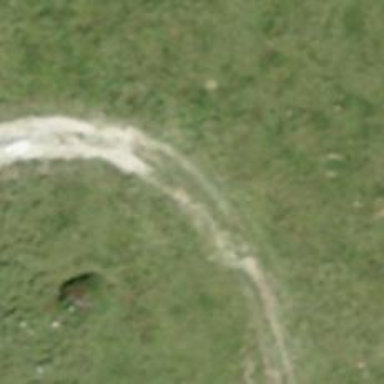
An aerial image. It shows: Track with very rough surface.